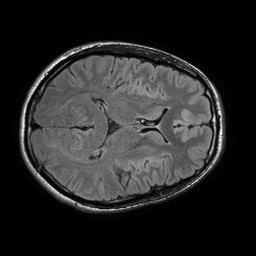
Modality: FLAIR
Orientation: axial
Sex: male
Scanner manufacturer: philips
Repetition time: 11 s
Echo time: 0.125 s